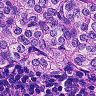
Metastatic tissue present: yes